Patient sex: F
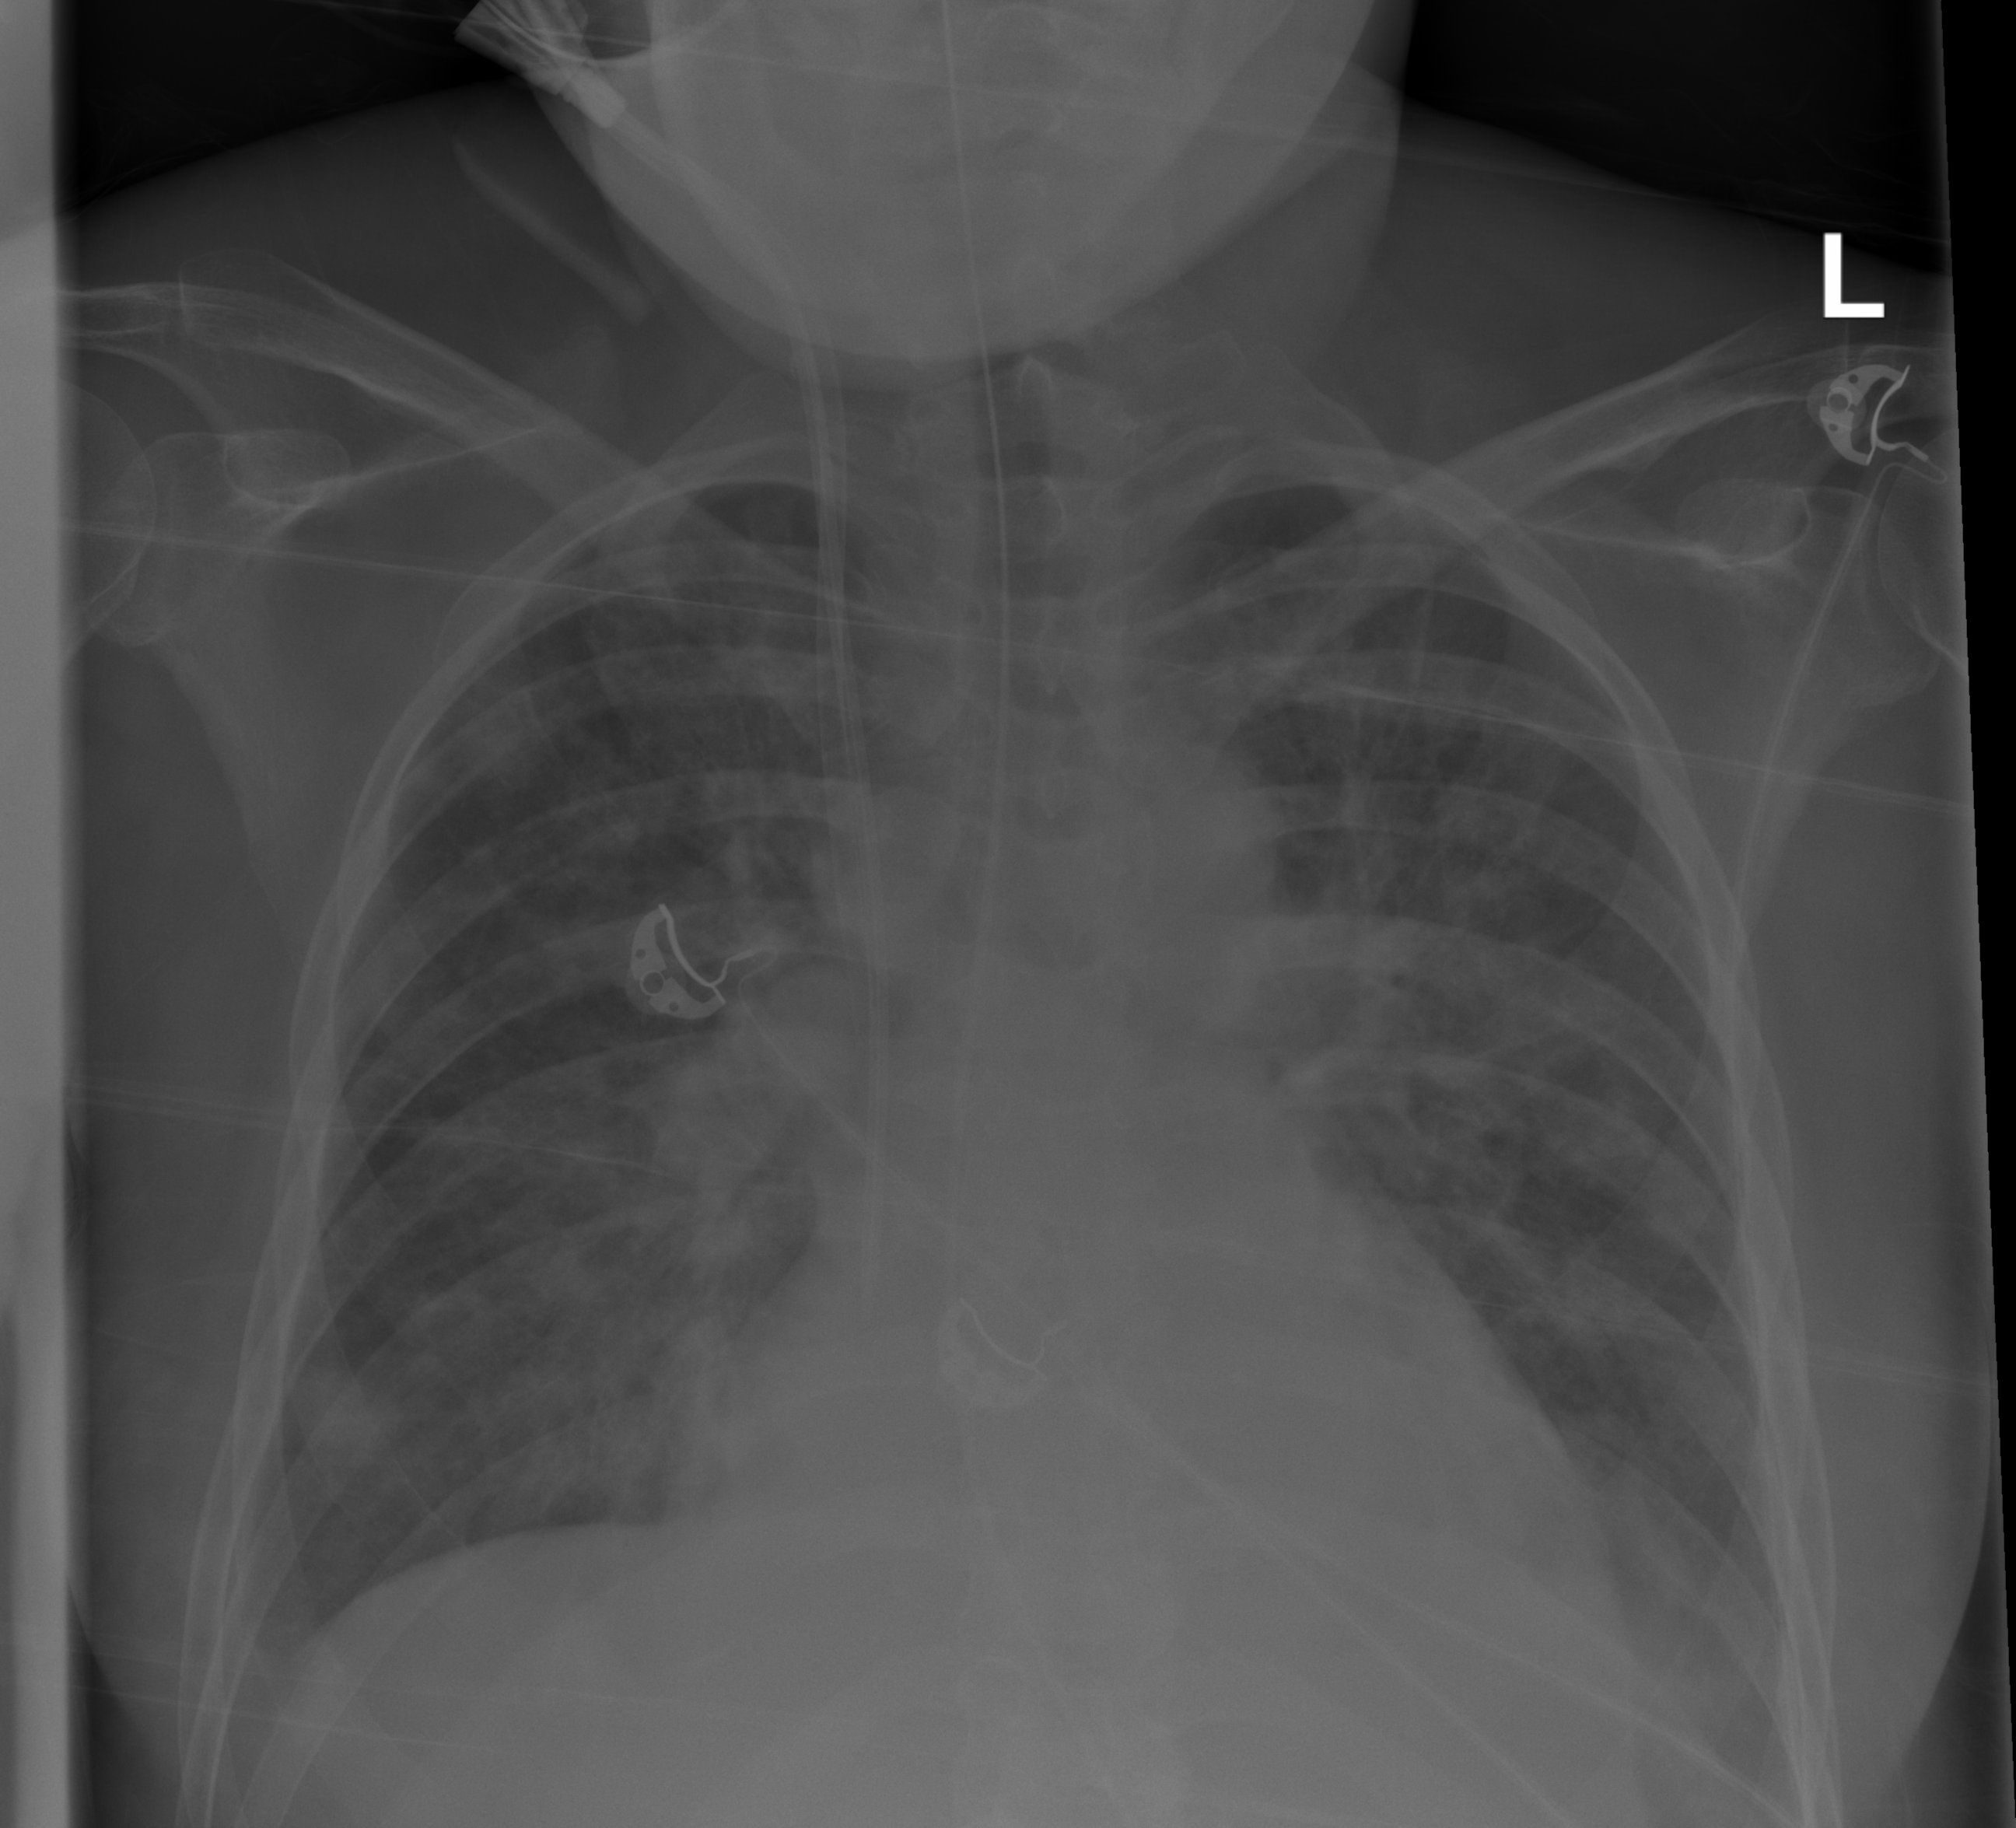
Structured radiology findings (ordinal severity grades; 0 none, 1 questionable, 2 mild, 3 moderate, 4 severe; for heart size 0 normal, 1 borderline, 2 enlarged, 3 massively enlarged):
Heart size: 2
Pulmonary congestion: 2
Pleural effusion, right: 2
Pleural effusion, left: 2
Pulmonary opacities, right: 2
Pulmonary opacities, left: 2
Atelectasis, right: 2
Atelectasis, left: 2